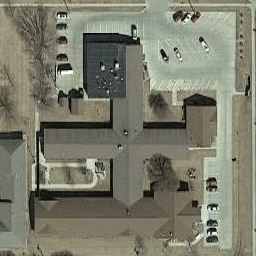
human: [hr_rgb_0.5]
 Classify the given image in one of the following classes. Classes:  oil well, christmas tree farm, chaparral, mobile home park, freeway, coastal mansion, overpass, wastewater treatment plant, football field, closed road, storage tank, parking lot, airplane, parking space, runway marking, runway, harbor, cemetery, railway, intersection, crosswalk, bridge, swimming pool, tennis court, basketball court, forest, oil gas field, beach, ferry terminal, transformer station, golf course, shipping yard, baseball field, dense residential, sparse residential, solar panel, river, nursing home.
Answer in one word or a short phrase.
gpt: nursing home